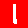
Digit: 1